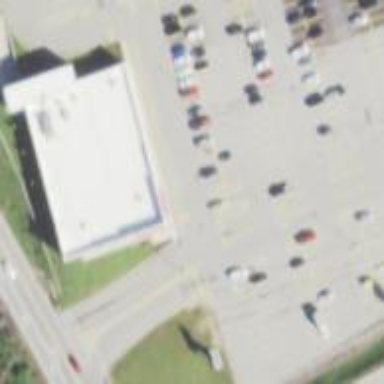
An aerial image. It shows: Supermarket building.